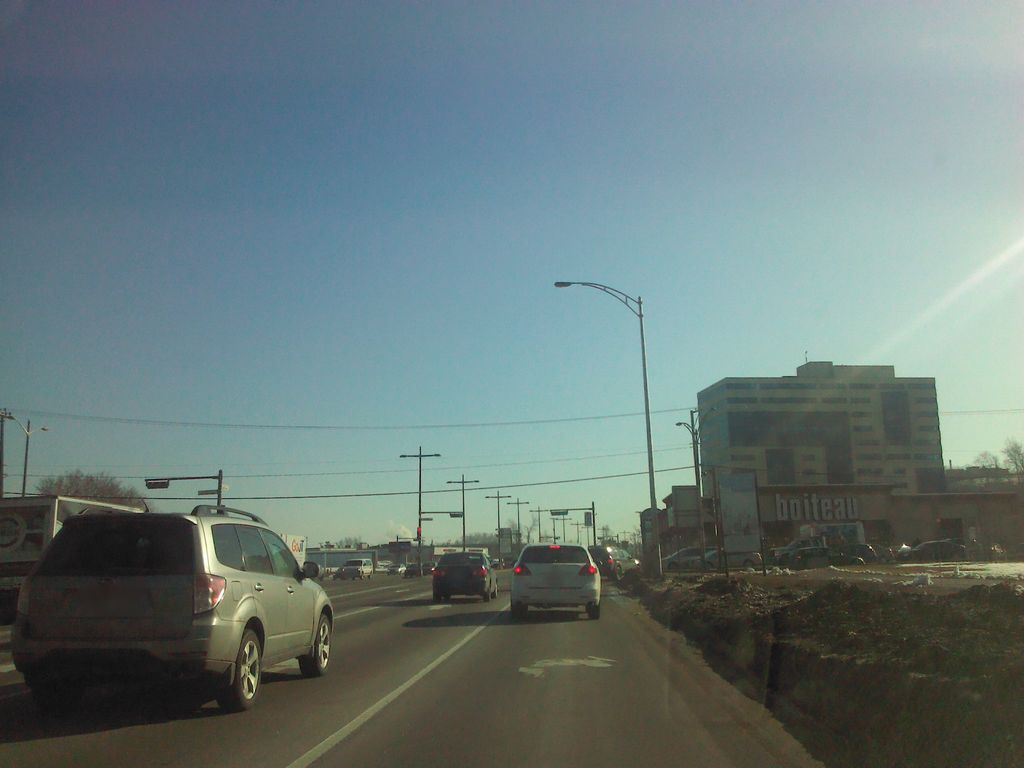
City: quebec_city